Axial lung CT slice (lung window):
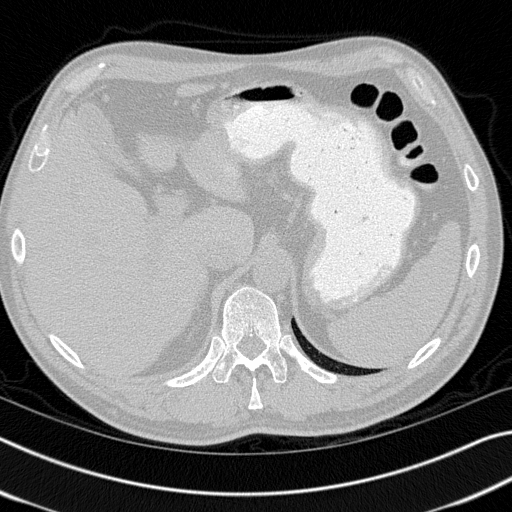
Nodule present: no